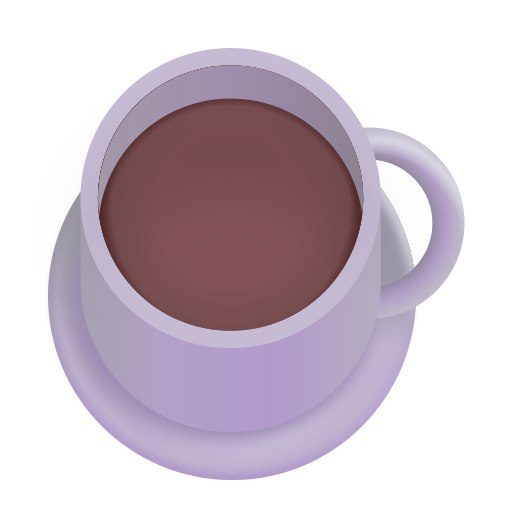
hot beverage color